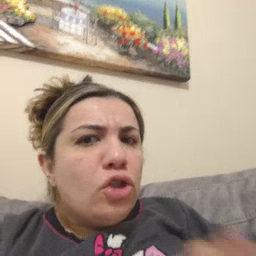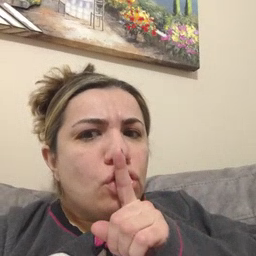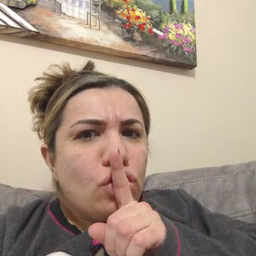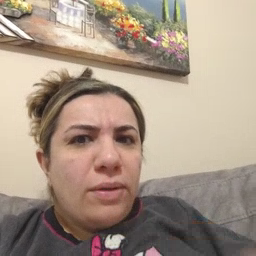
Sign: shhh